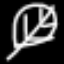
Label: leaf